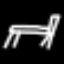
Label: bed